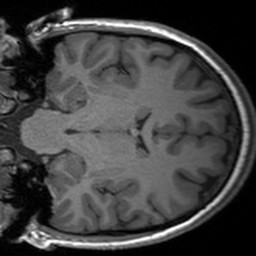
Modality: T1w
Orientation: coronal
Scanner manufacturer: siemens
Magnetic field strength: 3 T
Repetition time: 1.54 s
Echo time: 0.00234 s